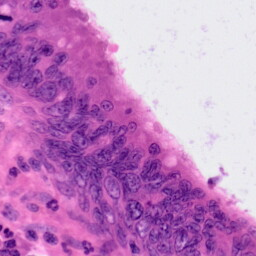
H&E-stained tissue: Colon